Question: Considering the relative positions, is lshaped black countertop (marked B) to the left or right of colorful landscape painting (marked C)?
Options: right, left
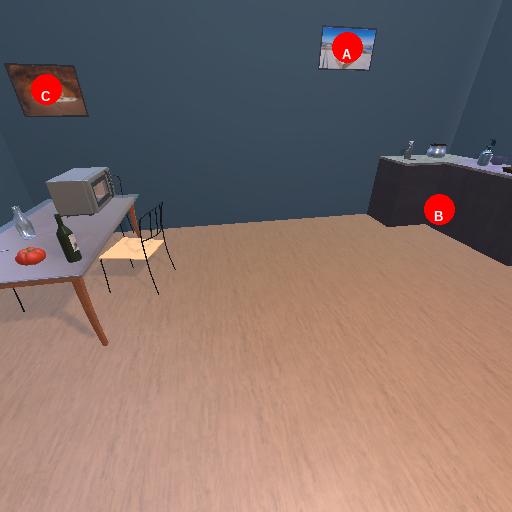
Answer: right